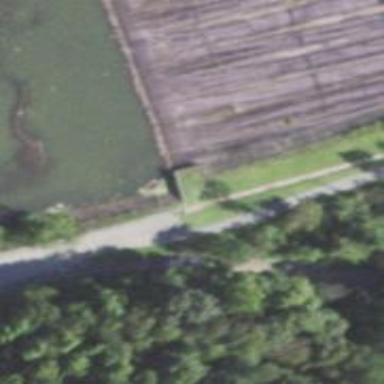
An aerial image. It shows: Dam across waterway.